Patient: sex F, age 77
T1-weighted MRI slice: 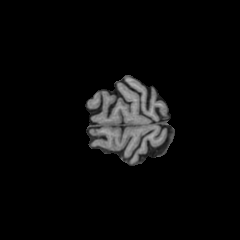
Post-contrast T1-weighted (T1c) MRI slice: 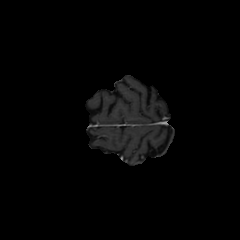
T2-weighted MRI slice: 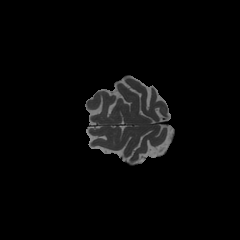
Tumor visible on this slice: no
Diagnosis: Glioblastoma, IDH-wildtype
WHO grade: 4